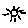
Label: sun